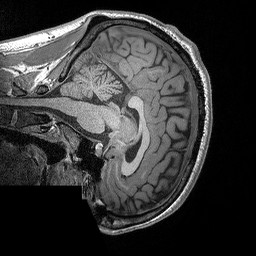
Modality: T1w
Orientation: sagittal
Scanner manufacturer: siemens
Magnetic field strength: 3 T
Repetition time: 2.3 s
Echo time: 0.00298 s